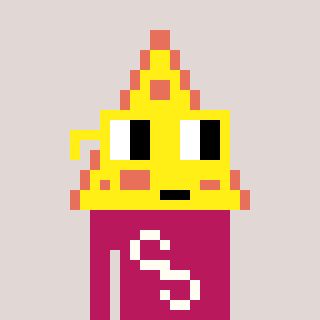
a pixel art character with square yellow glasses, a pizza-shaped head and a darkpink-colored body on a warm background